Field crop: maize
Growth stage: 1
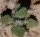
Species: chenopodium